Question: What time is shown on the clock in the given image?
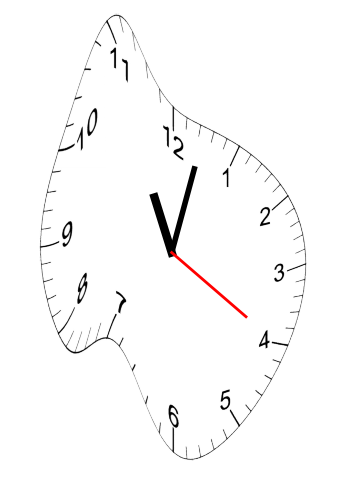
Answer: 11:02:20